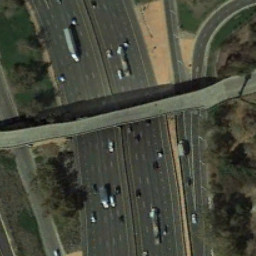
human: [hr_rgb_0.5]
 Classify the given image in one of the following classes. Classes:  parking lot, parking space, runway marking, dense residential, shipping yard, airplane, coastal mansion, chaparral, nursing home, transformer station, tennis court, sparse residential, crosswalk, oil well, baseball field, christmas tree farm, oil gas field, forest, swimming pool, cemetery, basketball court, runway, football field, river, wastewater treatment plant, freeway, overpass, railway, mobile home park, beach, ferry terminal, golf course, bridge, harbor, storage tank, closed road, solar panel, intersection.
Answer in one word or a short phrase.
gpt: overpass